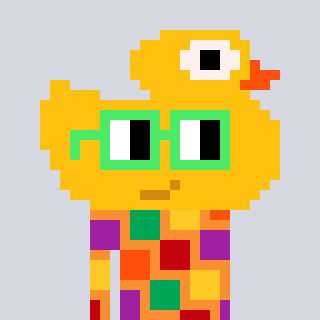
a pixel art character with square light green glasses, a ducky-shaped head and a orange-colored body on a cool background